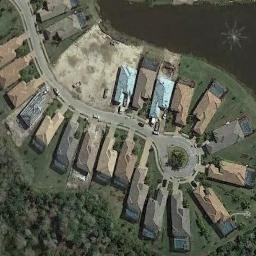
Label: dense_residential